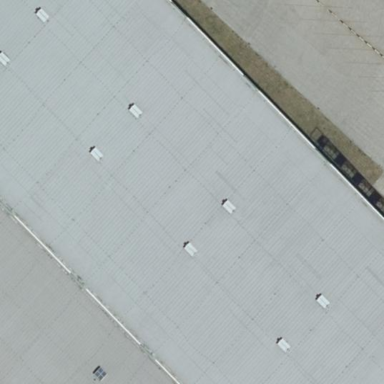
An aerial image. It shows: Storage building.